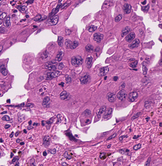
Tumor epithelial tissue: yes
Tumor-associated stroma tissue: yes
Normal tissue: no